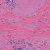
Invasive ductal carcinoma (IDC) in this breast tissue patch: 0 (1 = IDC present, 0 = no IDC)